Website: ulta-beauty
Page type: delivery-shipping
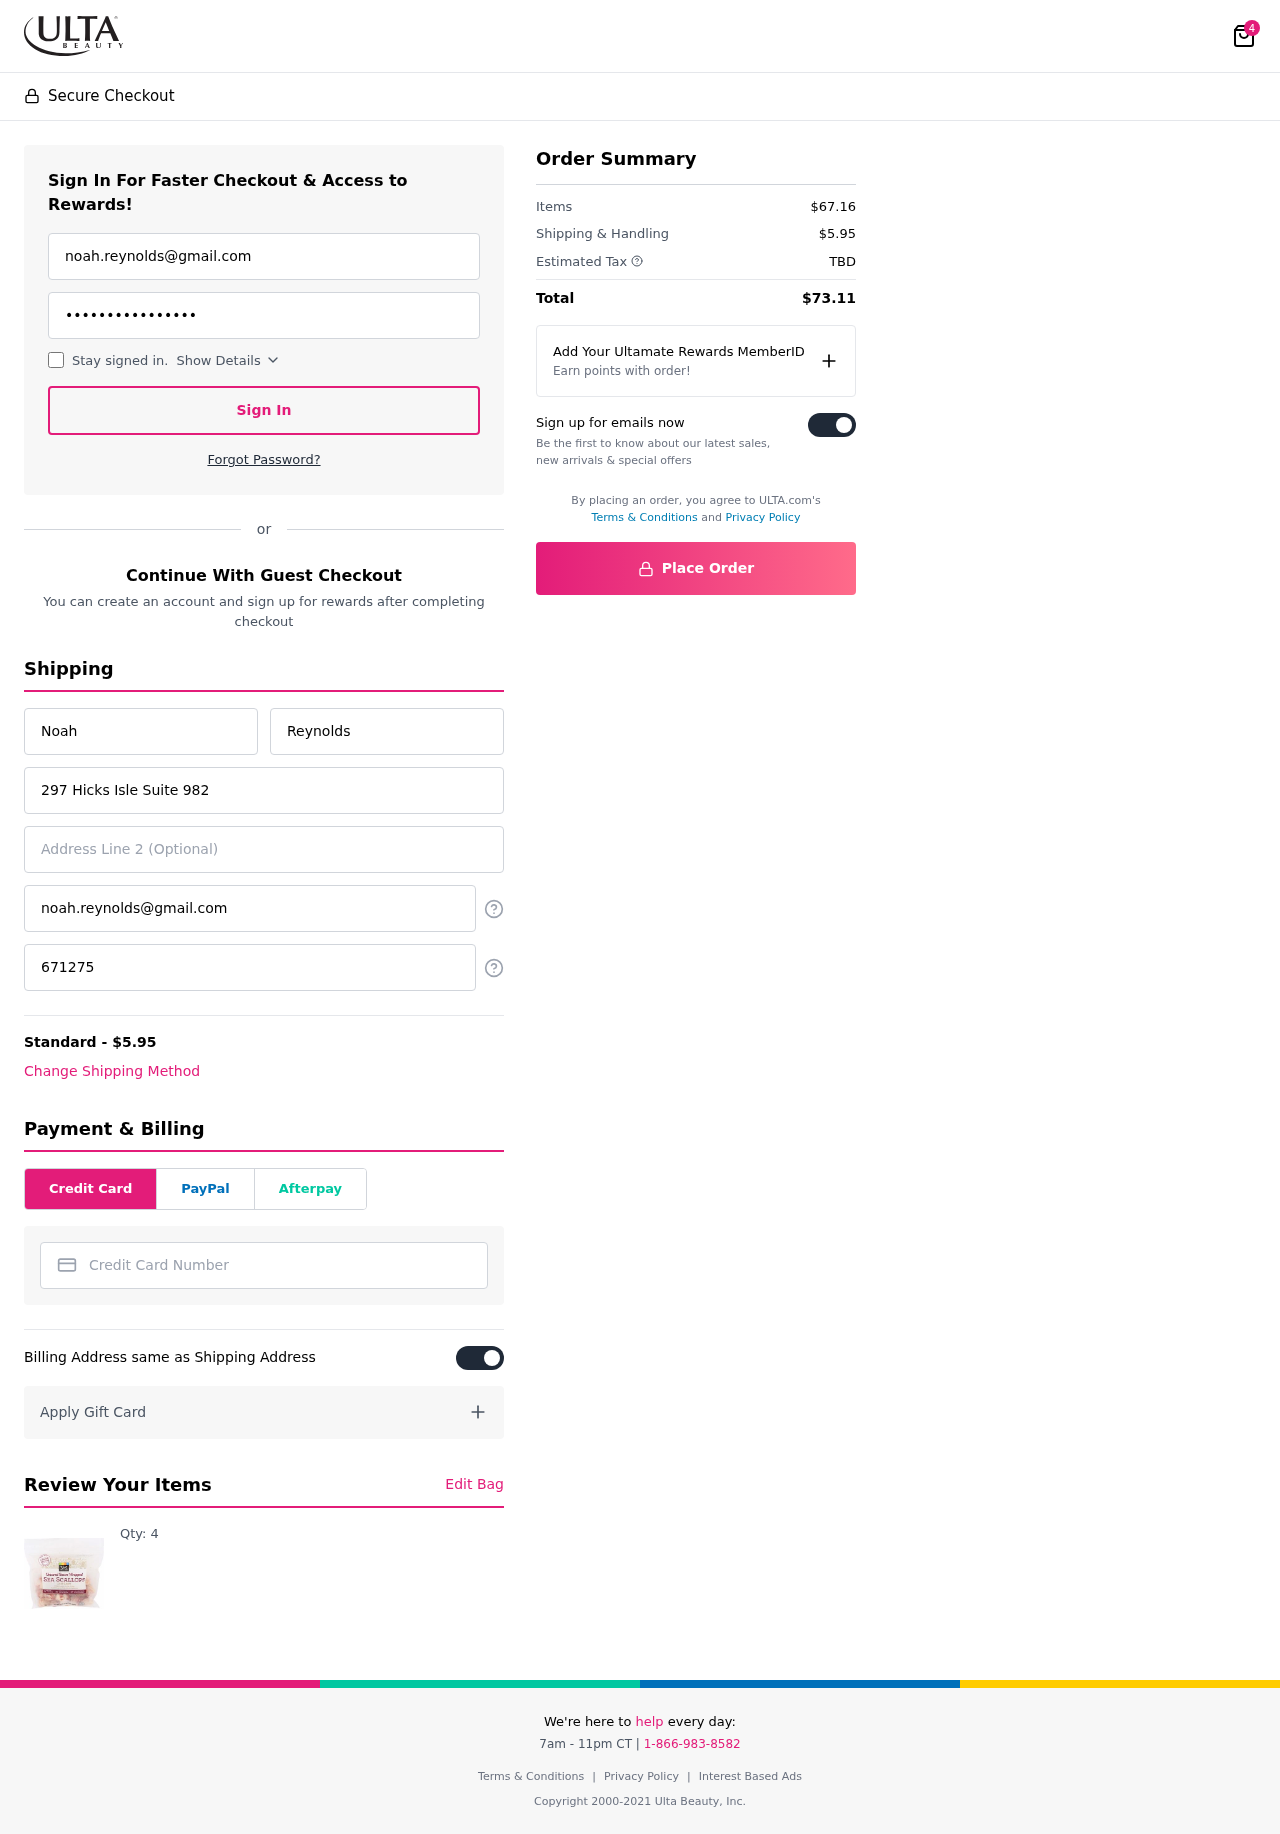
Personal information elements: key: PII_CARD_NUMBER
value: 4149 8110 9128 2222
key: PII_EMAIL
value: noah.reynolds@gmail.com
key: PII_EMAIL2
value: noah.reynolds@gmail.com
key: PII_FIRSTNAME
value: Noah
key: PII_LASTNAME
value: Reynolds
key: PII_PHONE
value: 6712751895
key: PII_STREET
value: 297 Hicks Isle Suite 982
Product elements: key: PRODUCT1_QUANTITY
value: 4
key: PRODUCT1
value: Qty: 4
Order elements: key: ORDER_NUM_ITEMS
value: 4
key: ORDER_SHIPPING_COST
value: $5.95
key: ORDER_SUBTOTAL
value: $67.16
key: ORDER_TAX
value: TBD
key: ORDER_TOTAL
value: $73.11